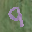
Label: 9